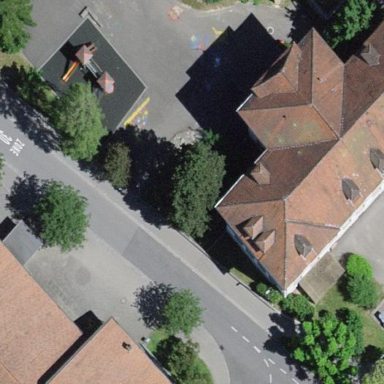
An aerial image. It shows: Playground area for leisure land.